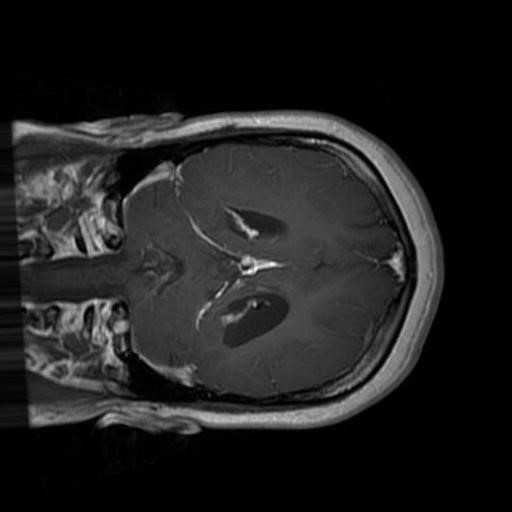
Label: brain_glioma